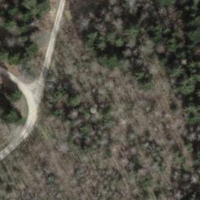
EUNIS habitat code: 44
Species observed at this site:
Tussilago farfara